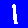
Digit: 1